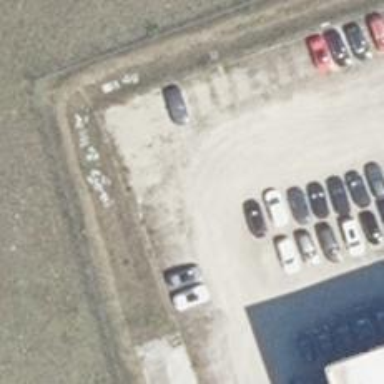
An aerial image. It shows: Road serving as parking aisle.